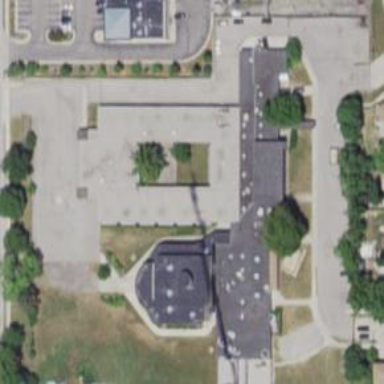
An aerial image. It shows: School.